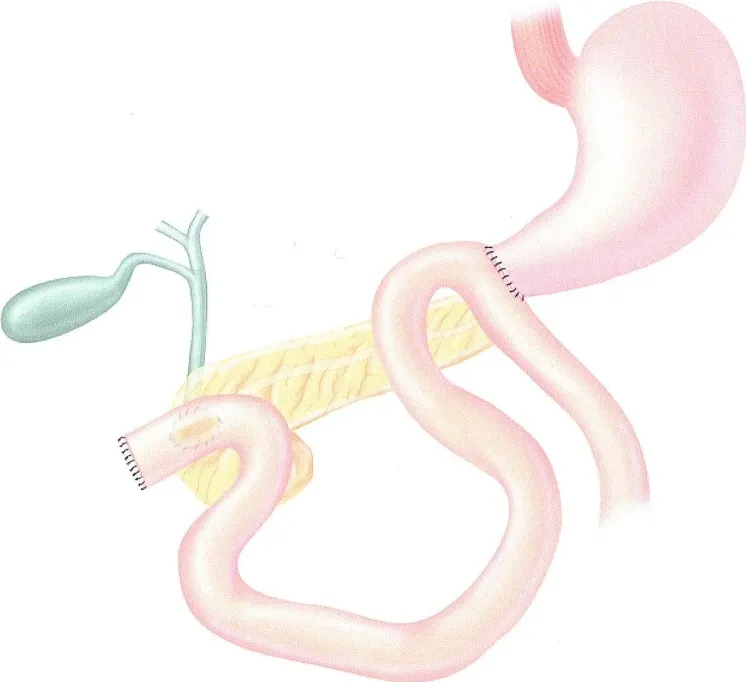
An anastomosis of end of stomach to antimesenteric border of jejunum completes the reconstruction.
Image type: radiology (ct)